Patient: sex M, age 61
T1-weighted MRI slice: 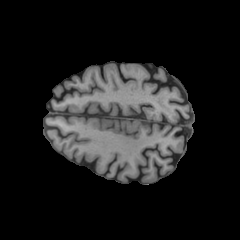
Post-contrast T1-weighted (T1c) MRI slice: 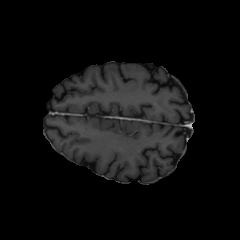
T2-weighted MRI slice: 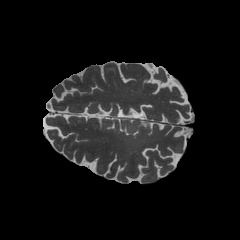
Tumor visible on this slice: no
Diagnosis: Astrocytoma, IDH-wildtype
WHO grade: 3